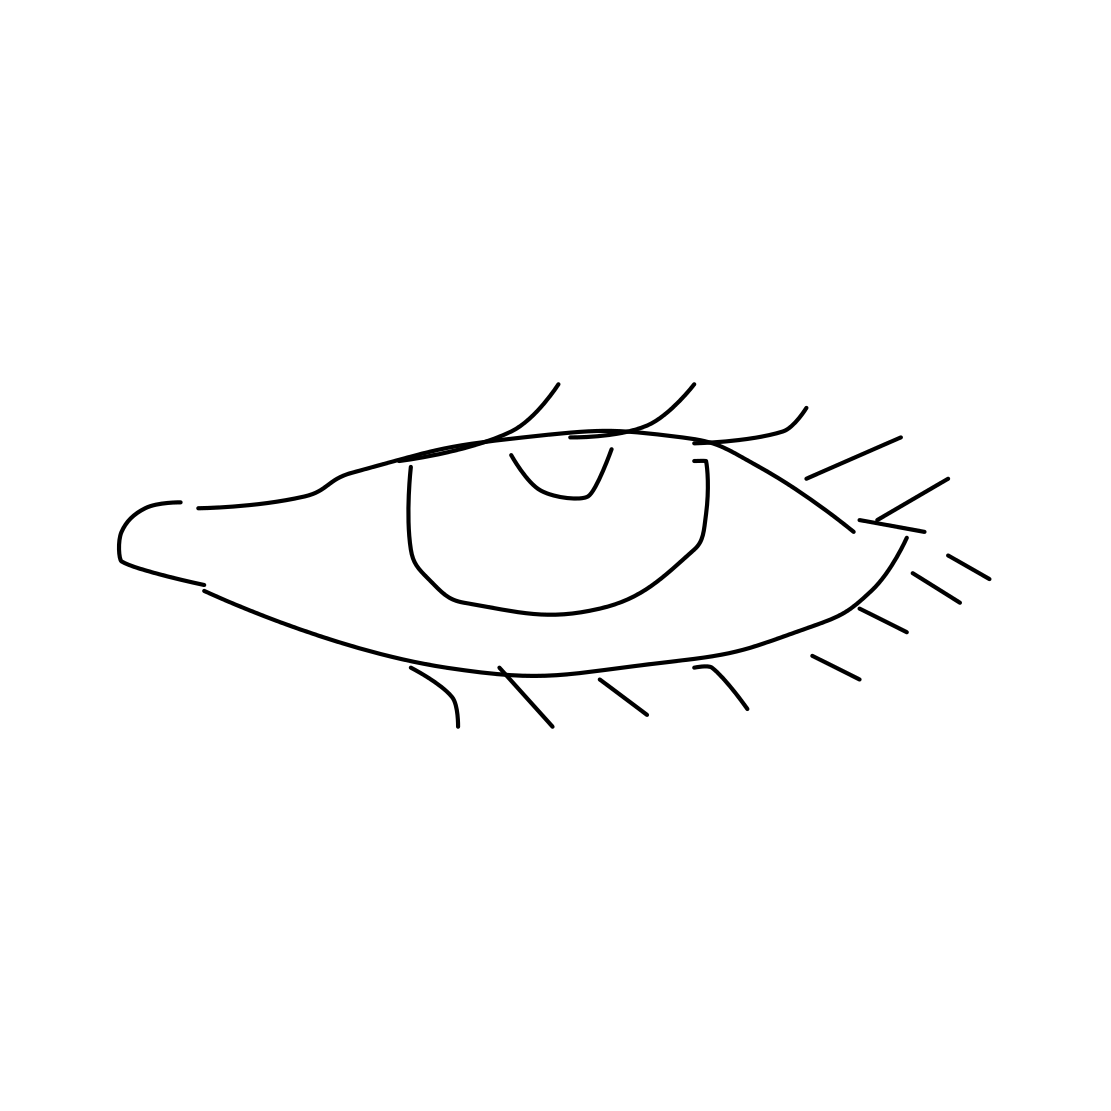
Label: eye